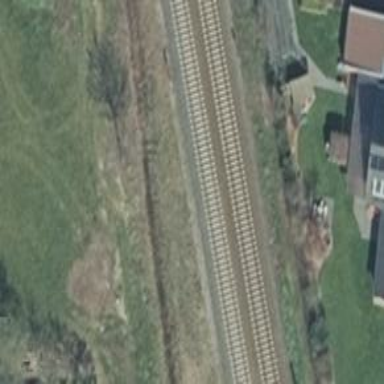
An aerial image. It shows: Railway signal.